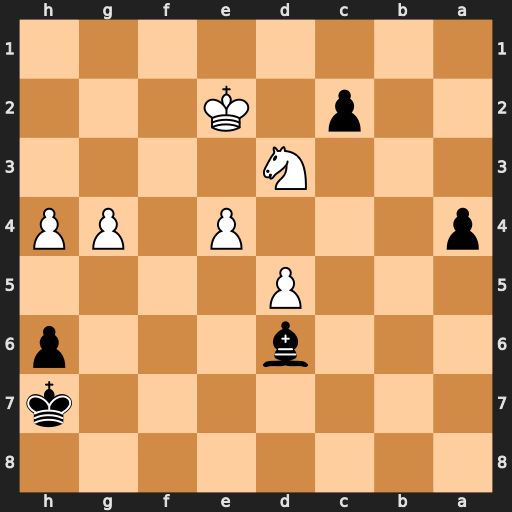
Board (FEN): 8/7k/3b3p/3P4/p3P1PP/3N4/2p1K3/8
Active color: b
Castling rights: -
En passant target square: -
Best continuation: a3 Nc1 Bf4 d6 Bxc1